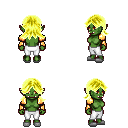
a pixel art fantasy rpg character, female body template, orc, green skin, gold arm armor, white pants, gold loose hair, white slippers, four views (front, back, left, right), 2x2 character sprite sheet, small pixel art, hard edges, no anti-aliasing